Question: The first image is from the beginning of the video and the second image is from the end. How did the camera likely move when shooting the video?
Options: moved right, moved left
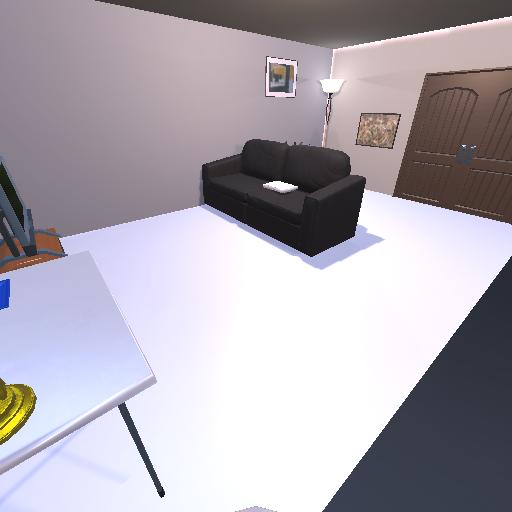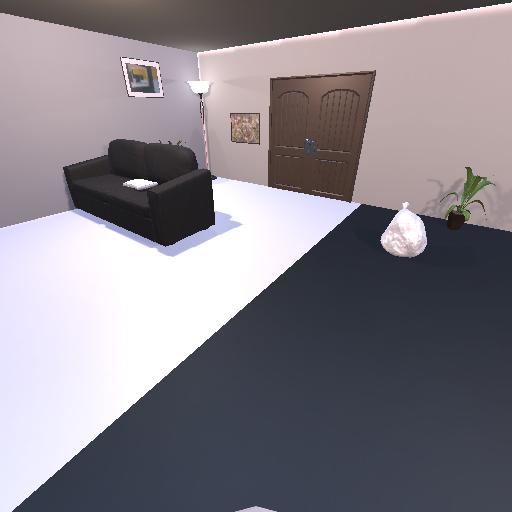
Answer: moved right